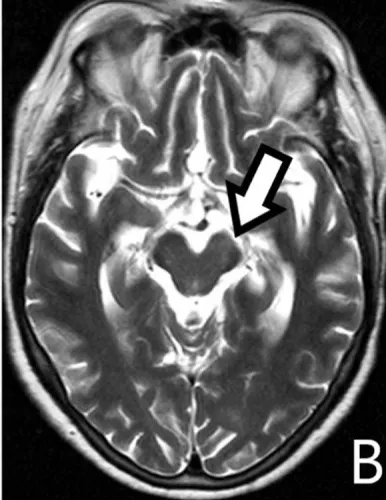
A, B, C and D: axial T2-WI; 0, 8, 16 and 34 months postoperative, respectively. With increasing time after brain surgery, notice the progression of WD in the ipsilateral mesencephalon (arrows).
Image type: radiology (mri)